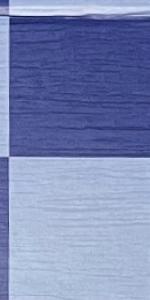
Label: Empty